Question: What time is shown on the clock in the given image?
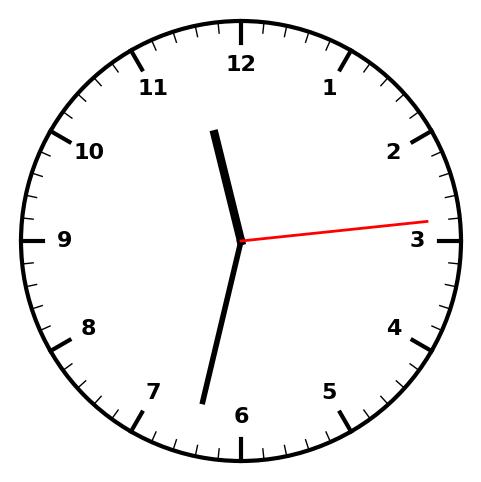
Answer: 11:32:14